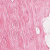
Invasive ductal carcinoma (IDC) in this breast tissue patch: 0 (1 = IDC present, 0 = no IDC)